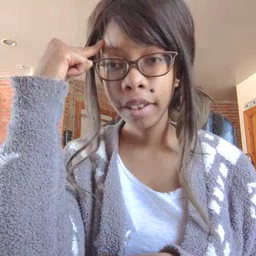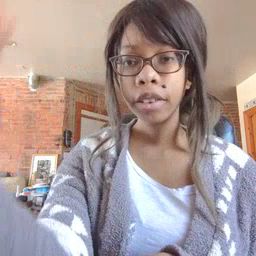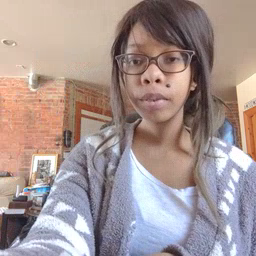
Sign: think